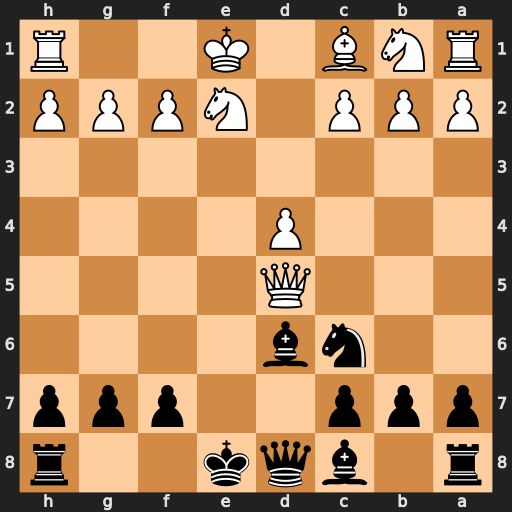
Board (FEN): r1bqk2r/ppp2ppp/2nb4/3Q4/3P4/8/PPP1NPPP/RNB1K2R
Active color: b
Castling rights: KQkq
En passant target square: -
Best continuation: Bb4+ c3 Qxd5